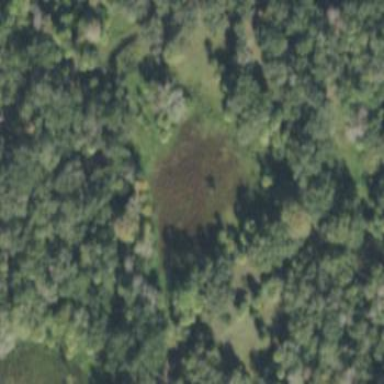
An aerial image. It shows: Marshy wetland area.